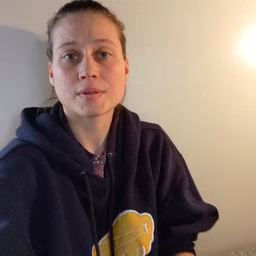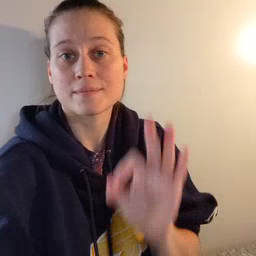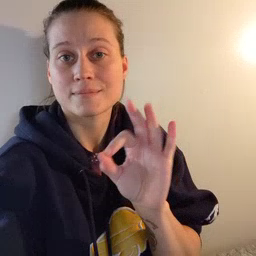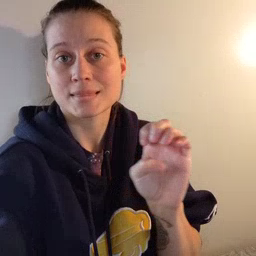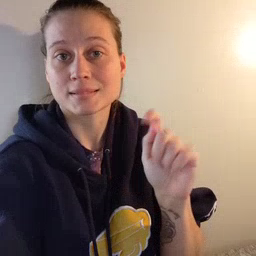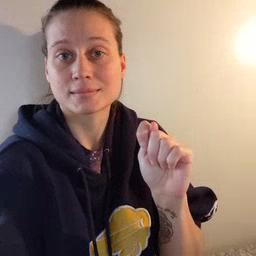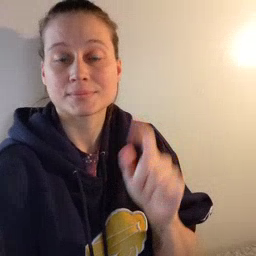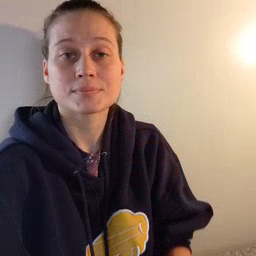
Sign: feet